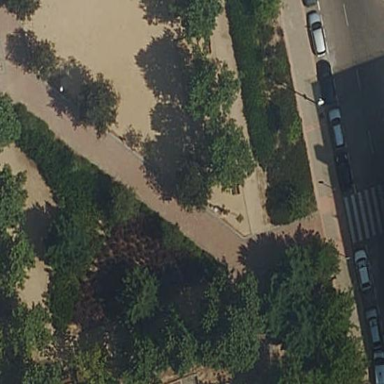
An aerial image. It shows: Park.